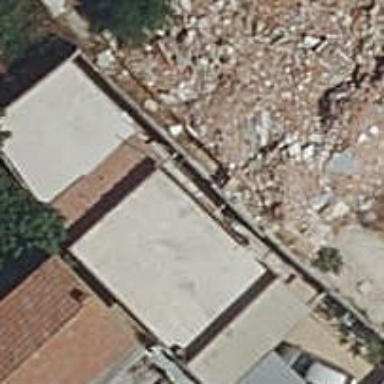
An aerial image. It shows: Residential building.